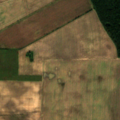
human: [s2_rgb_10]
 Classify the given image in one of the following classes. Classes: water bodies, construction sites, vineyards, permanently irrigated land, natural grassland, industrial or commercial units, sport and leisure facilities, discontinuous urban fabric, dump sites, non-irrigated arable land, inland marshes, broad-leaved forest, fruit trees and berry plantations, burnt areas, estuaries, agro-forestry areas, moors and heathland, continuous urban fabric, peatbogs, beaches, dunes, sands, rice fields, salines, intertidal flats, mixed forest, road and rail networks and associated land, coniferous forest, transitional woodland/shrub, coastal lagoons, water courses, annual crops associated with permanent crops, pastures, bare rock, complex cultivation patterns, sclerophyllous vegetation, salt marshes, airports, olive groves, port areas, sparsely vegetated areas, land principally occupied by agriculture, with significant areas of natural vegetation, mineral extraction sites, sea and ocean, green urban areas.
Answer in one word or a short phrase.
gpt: non-irrigated arable land, broad-leaved forest